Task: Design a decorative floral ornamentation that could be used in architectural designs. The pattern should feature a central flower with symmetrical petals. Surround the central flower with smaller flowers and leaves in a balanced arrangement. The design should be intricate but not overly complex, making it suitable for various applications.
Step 680:
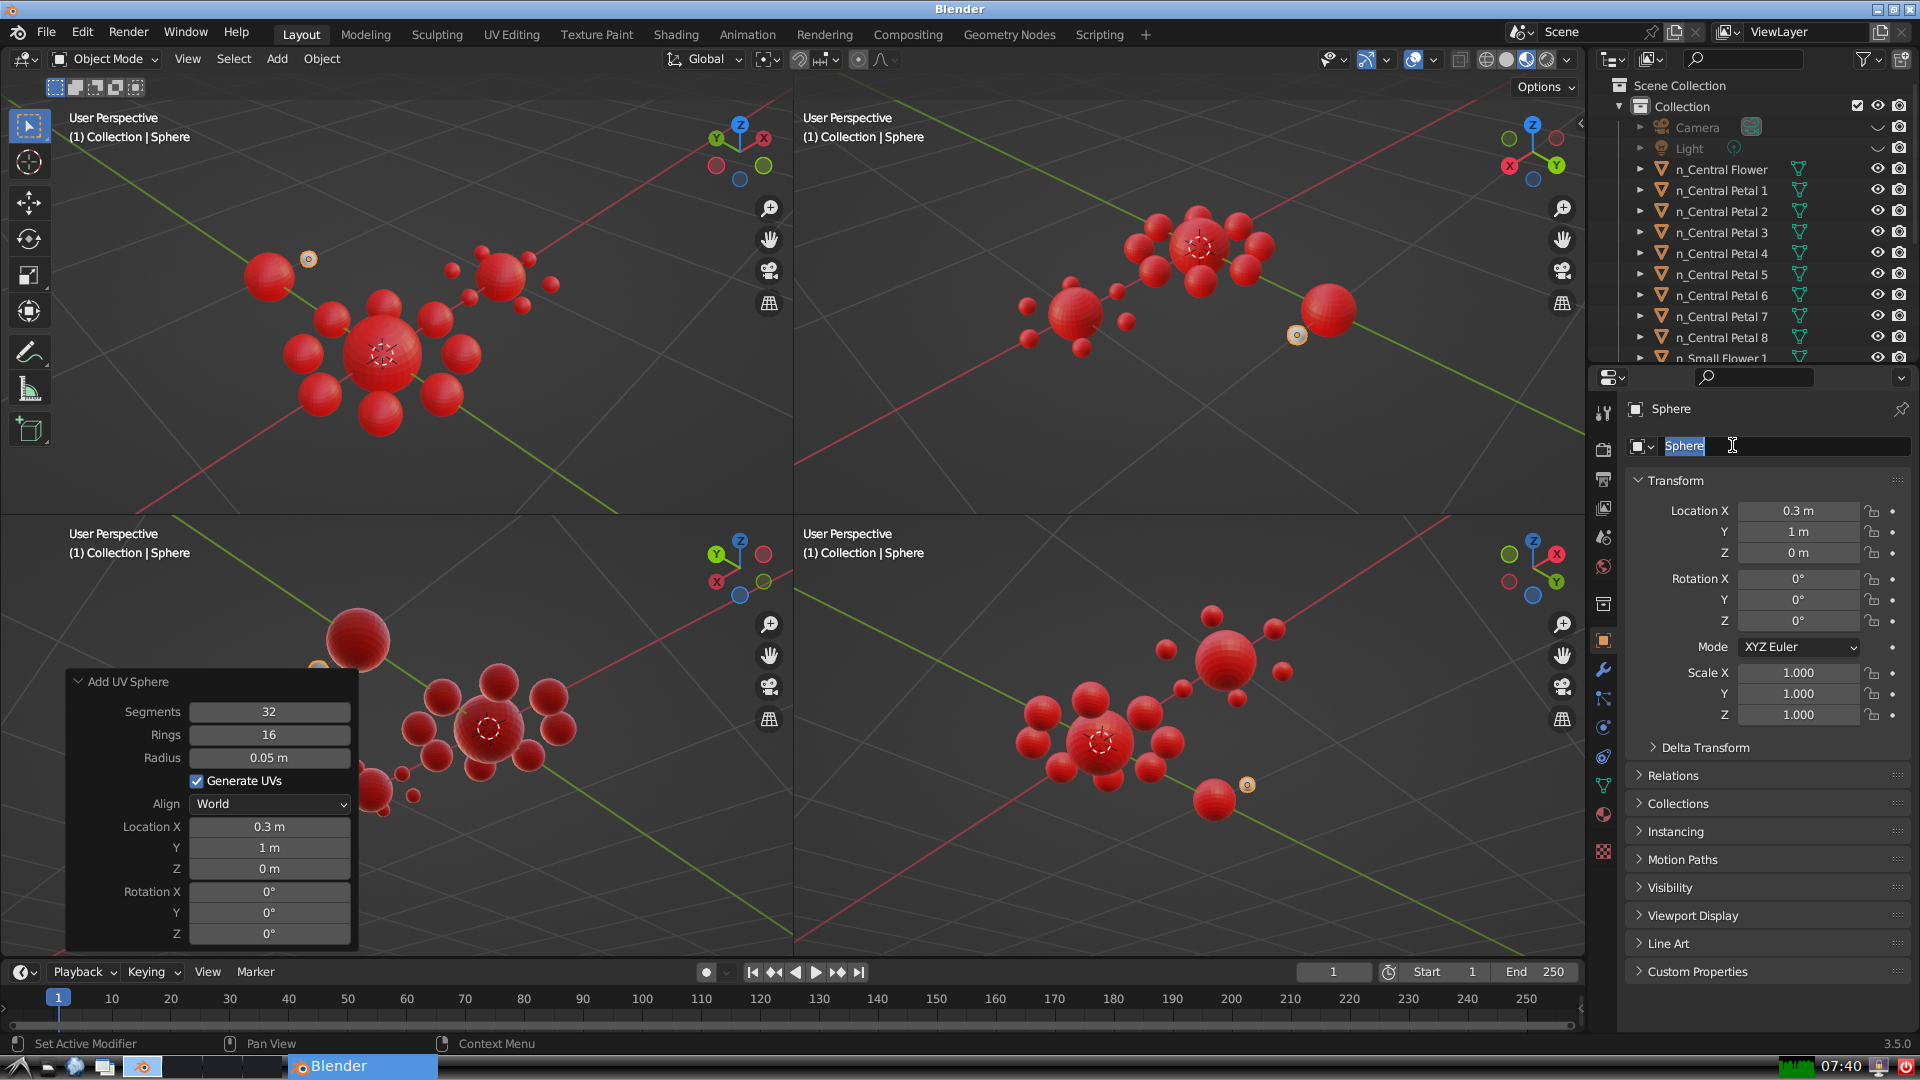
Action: input_text: n_Small Petal 2-1